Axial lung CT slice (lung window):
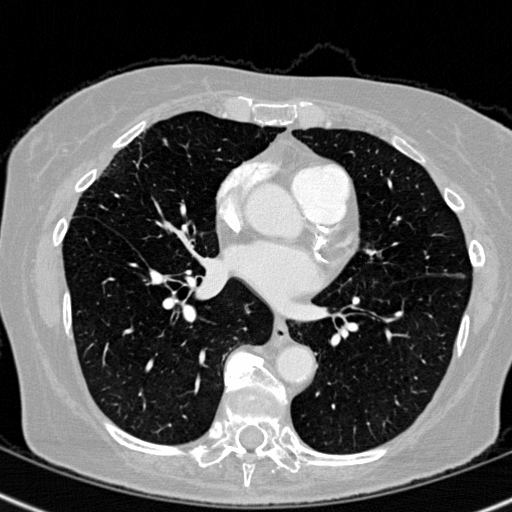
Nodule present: no